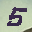
Label: 5